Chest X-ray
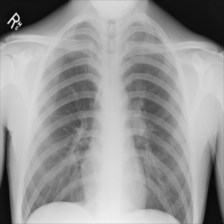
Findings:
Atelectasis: negative
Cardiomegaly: negative
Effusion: negative
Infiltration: negative
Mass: negative
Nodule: negative
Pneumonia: negative
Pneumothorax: negative
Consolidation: negative
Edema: negative
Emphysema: negative
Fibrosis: negative
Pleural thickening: negative
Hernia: negative